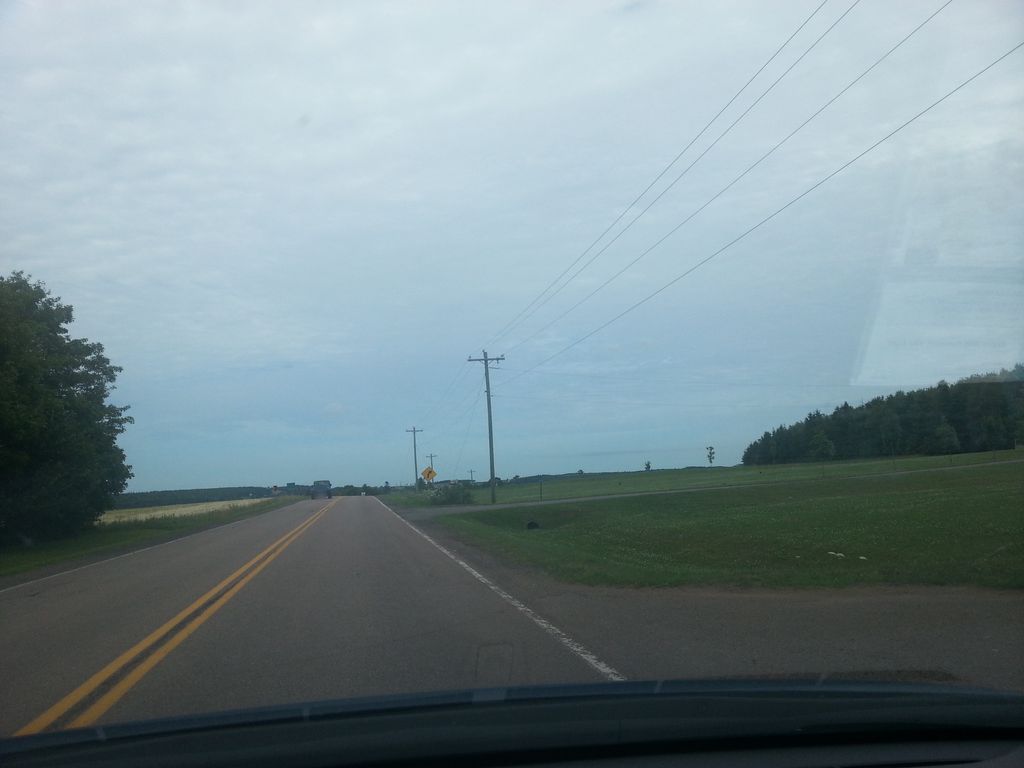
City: charlottetown